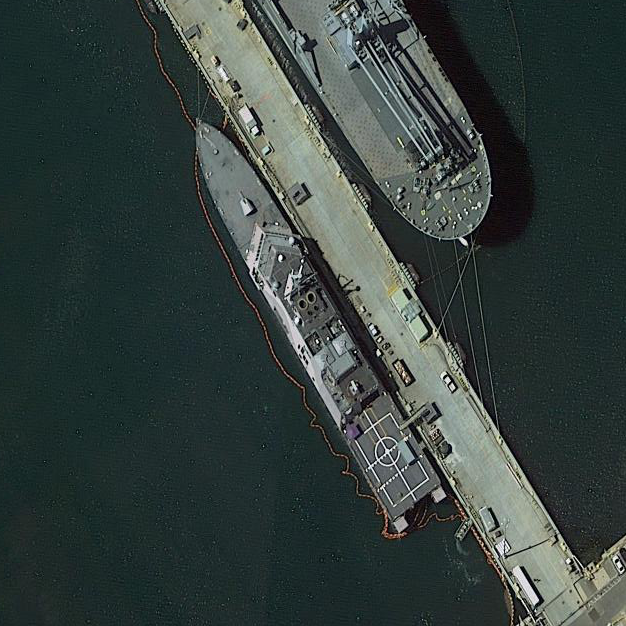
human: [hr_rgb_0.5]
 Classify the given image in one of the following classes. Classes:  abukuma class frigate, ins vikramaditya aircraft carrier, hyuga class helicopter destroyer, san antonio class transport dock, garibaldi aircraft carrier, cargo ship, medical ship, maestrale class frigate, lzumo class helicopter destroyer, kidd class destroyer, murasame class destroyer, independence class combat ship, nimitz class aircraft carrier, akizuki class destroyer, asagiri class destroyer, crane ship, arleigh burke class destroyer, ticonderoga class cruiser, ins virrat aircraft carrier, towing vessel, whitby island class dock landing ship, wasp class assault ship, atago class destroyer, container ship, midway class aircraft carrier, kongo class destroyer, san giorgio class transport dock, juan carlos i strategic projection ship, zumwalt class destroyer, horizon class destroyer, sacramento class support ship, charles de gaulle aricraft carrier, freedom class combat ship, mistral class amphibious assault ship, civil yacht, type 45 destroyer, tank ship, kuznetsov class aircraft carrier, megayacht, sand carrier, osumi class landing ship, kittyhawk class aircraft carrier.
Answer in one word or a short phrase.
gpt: Freedom class combat ship